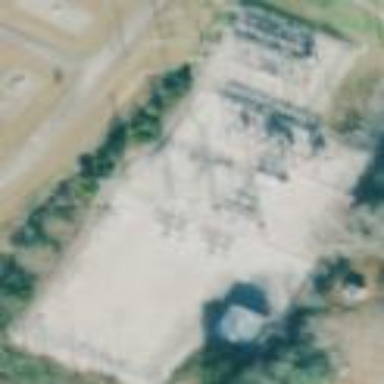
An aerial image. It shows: There is distribution substation enclosed by fence.